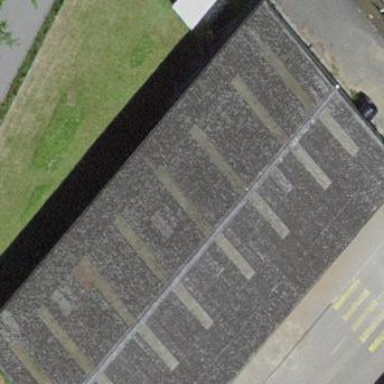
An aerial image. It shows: Industrial building.